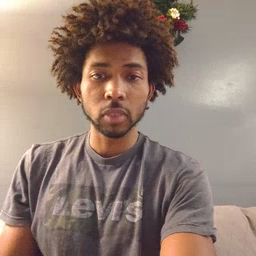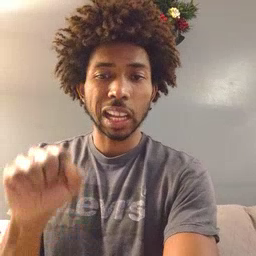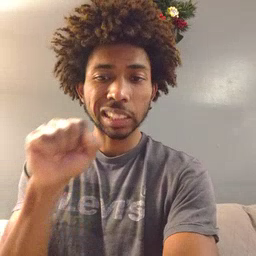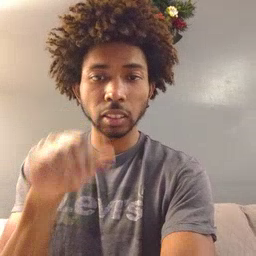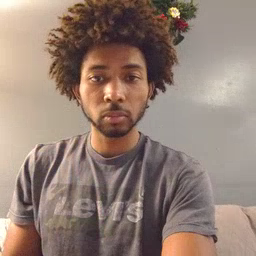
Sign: carrot